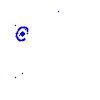
Particle: pion